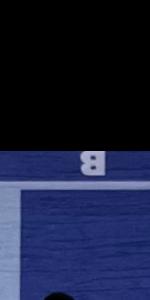
Label: Empty